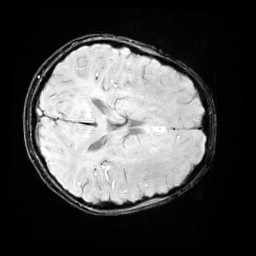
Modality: SWI
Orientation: axial
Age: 13
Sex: female
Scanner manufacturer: siemens
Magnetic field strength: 3 T
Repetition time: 0.027 s
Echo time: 0.02 s